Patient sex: M
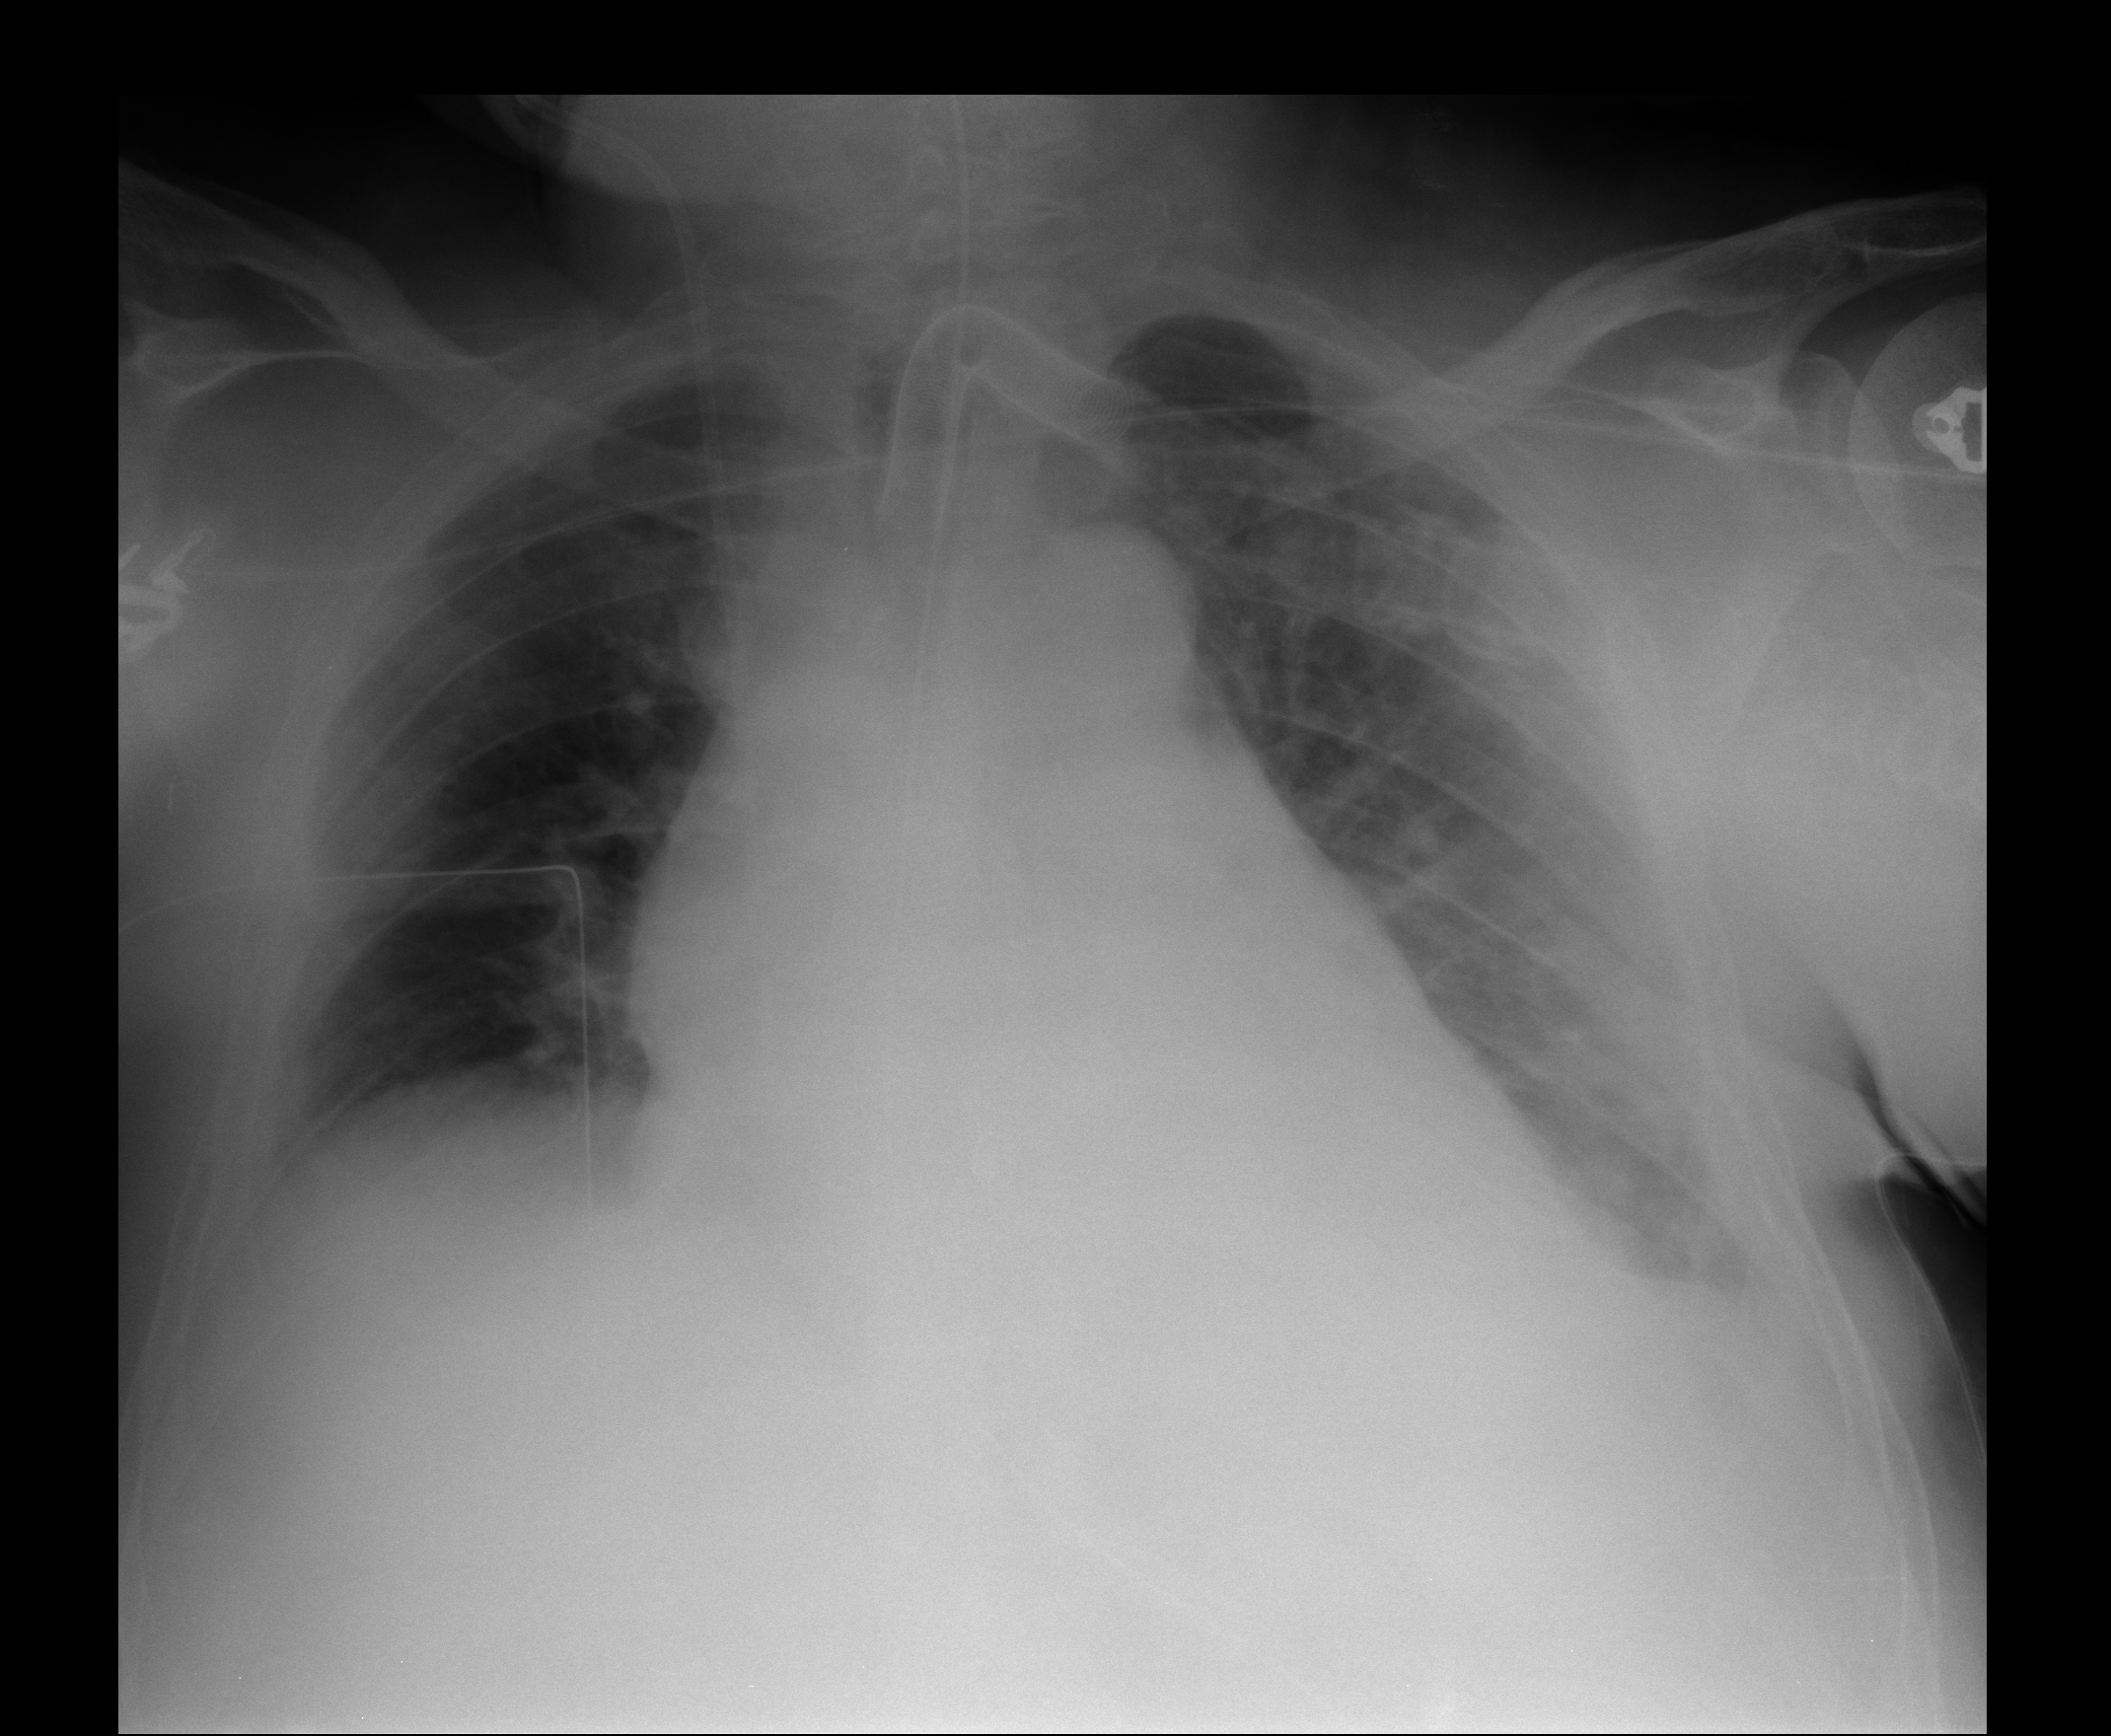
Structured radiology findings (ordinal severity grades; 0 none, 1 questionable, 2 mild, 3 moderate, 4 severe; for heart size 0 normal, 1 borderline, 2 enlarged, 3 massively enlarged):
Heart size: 2
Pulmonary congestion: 1
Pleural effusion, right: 1
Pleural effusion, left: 1
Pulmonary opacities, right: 0
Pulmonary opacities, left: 1
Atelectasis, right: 1
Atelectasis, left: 2